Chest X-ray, PA view. Patient: 46 years old, sex M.
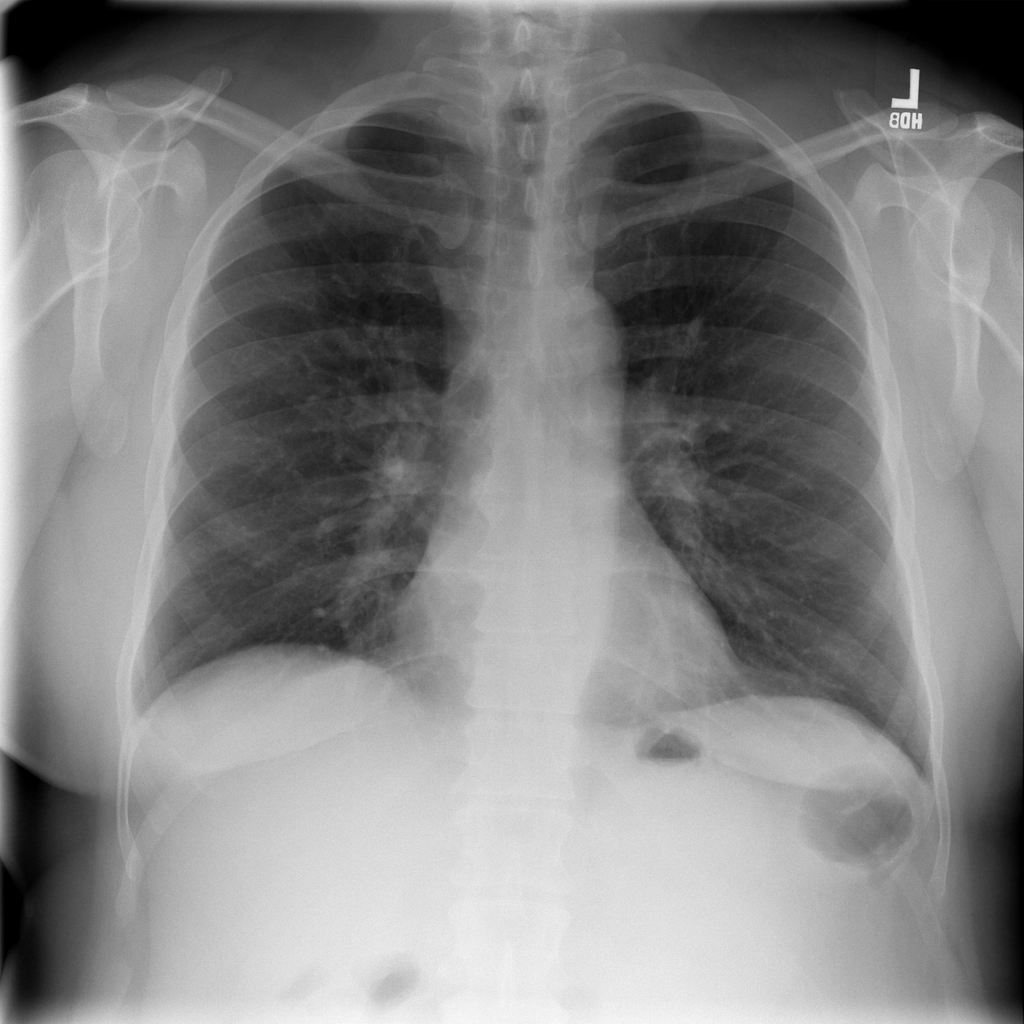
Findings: No Finding